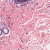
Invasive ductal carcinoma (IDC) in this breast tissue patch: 0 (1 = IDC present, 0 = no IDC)